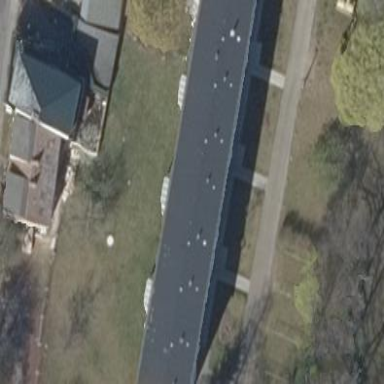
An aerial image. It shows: Flat-roofed building with tar paper roofing material.